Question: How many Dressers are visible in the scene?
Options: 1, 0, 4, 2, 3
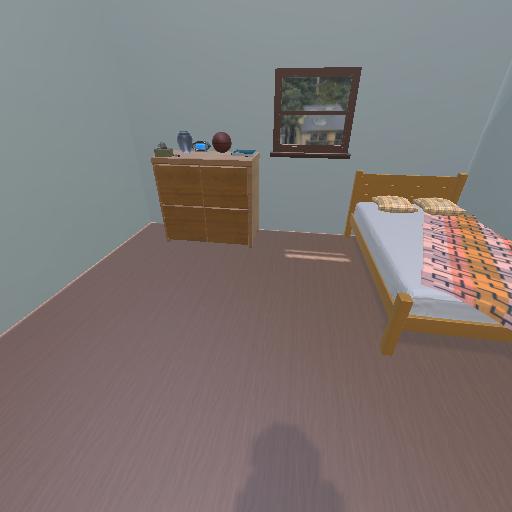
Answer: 1